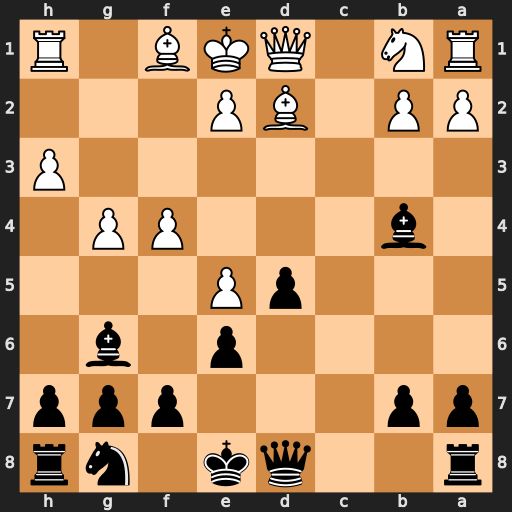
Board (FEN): r2qk1nr/pp3ppp/4p1b1/3pP3/1b3PP1/7P/PP1BP3/RN1QKB1R
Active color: b
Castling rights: KQkq
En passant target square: -
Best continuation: Qh4#